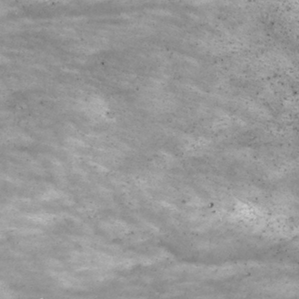
Label: non_frost